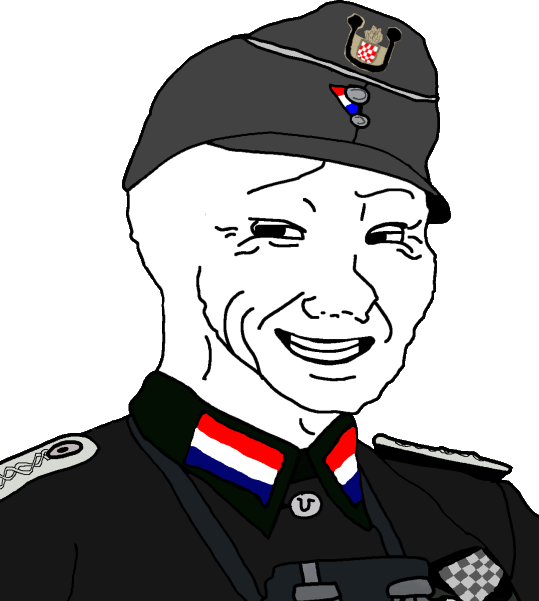
Label: 5_Smugjak